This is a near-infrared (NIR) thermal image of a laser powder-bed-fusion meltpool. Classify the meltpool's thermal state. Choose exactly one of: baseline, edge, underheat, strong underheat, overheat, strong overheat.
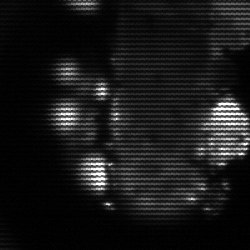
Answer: strong underheat